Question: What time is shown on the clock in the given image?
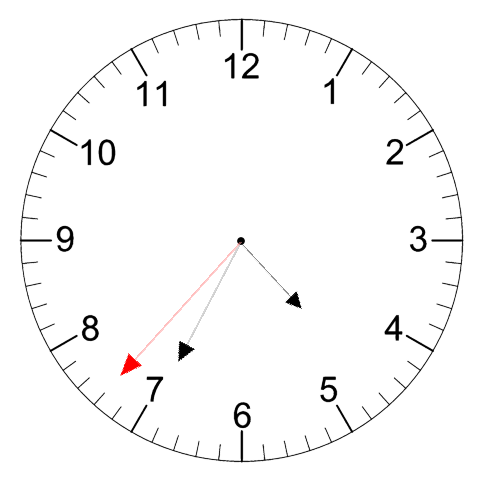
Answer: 04:34:37